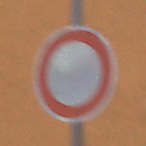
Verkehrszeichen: VerbotFahrzeugeAllerArt
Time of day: Midday
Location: Outdoor (Urban)
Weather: Overcast
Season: NotSpecified
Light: Natural